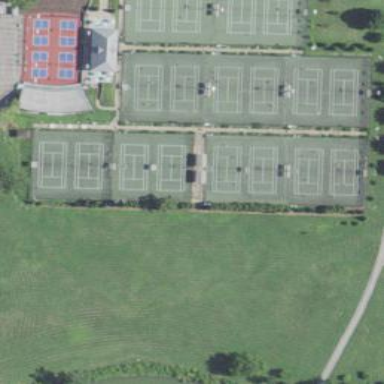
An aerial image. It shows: Sports centre dedicated to tennis.